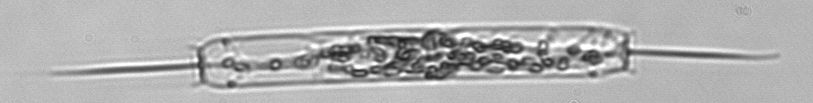
Label: Ditylum_brightwellii